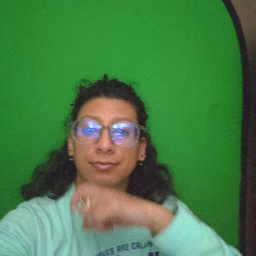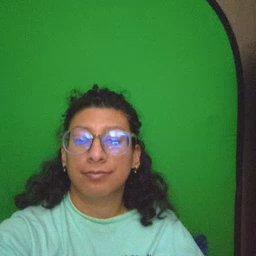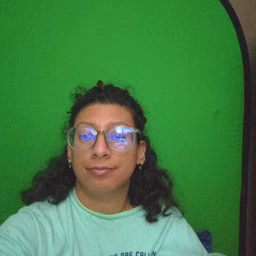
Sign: refrigerator